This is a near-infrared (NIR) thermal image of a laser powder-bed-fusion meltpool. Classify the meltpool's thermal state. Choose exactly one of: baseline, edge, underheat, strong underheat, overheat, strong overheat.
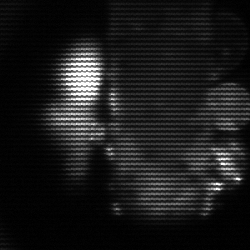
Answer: strong underheat